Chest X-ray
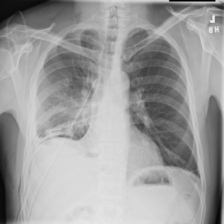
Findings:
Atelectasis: positive
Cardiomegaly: negative
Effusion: positive
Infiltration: negative
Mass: negative
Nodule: negative
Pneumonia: negative
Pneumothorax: positive
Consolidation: negative
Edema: negative
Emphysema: negative
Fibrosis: negative
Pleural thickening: negative
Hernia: negative